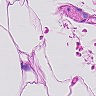
Metastatic tissue present: no